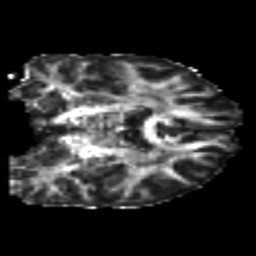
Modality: FA
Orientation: coronal
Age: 21
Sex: male
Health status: healthy
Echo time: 0.074 s